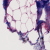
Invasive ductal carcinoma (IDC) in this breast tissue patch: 0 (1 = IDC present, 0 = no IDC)